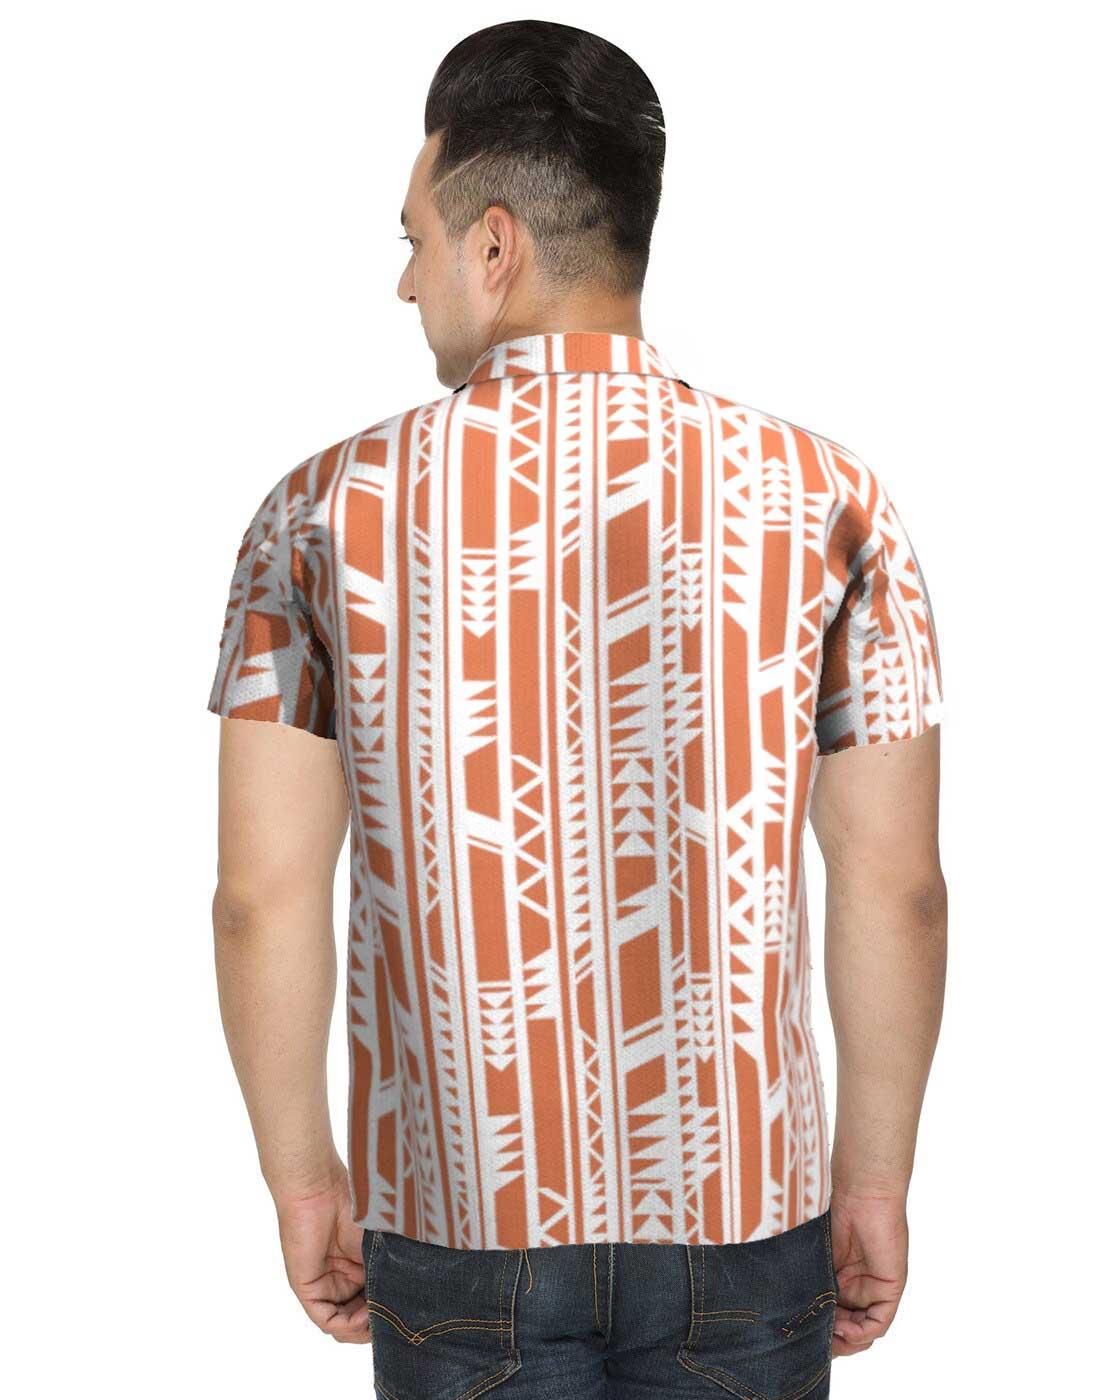
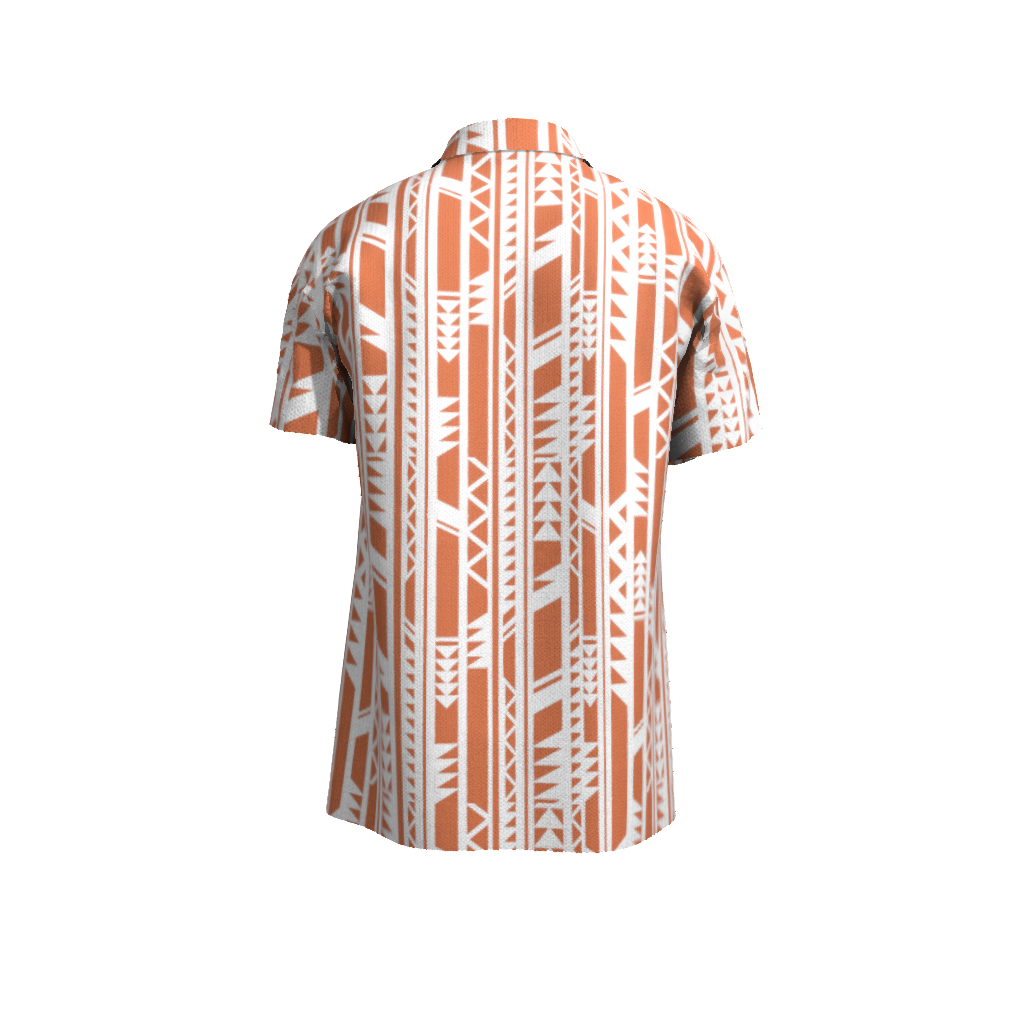
Clothing description: orange white tribal print button up tee